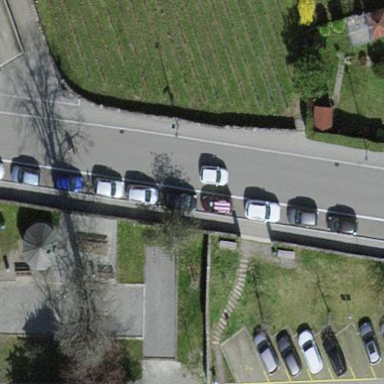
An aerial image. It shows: Street-side parking area with parallel orientation on asphalt surface.